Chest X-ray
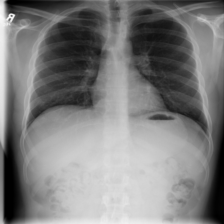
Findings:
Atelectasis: negative
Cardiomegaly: negative
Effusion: negative
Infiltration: negative
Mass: negative
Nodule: negative
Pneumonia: negative
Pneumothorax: negative
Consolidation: negative
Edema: negative
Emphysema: negative
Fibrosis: negative
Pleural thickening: negative
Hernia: negative